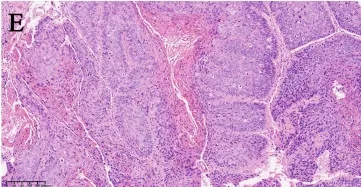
Characteristics of the cervical squamous cell carcinoma and vulvar squamous cell carcinoma for case 1. (E) The vulvar tumor cells were arranged in a nested pattern, invading the stroma.
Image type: pathology (h&e)